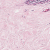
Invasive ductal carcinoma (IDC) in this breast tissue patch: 0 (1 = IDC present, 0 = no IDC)